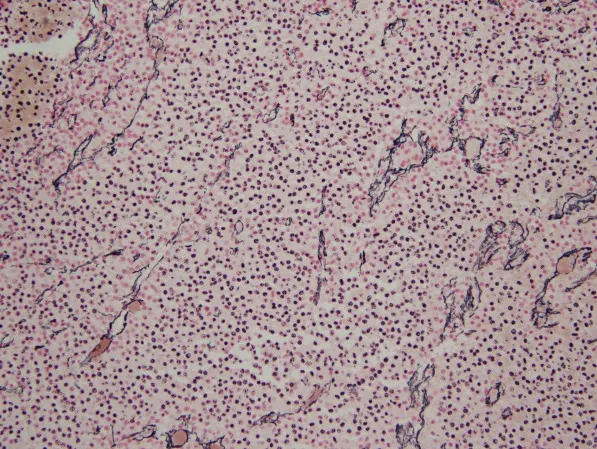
Reticulin special stain demonstrates loss of the usual acinar pattern supporting the diagnosis of pituitary adenoma (hematoxylin and eosin, X20).
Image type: pathology (h&e)